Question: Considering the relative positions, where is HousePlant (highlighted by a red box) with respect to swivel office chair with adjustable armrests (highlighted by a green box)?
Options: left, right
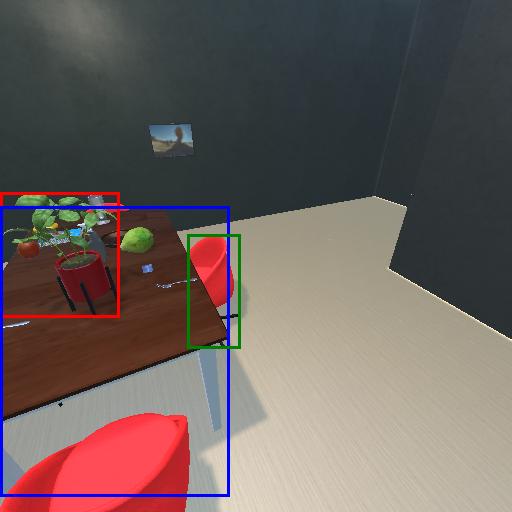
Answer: left